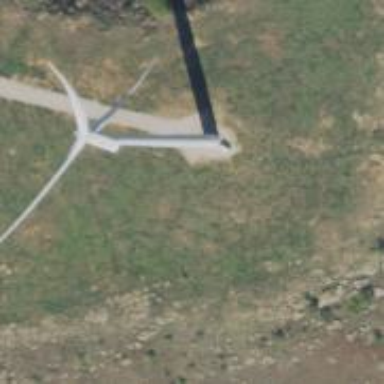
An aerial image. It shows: Wind generator with horizontal axis. The generator is wind turbine.